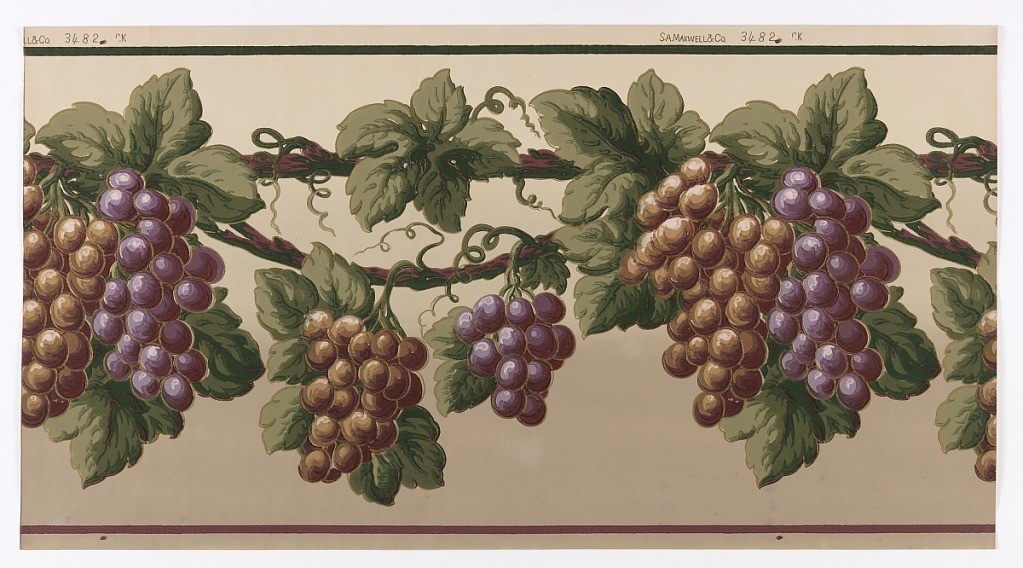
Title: Frieze
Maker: Maxwell & Co., S.A., Chicago, Illinois, USA
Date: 1905–1915
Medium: Machine-printed paper
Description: Large bunches of grapes, both purple and brown, are hanging from grape vine. The top vine is pulled taut, while the lower vine is swagged. The background shades from off-white to tan at the bottom.